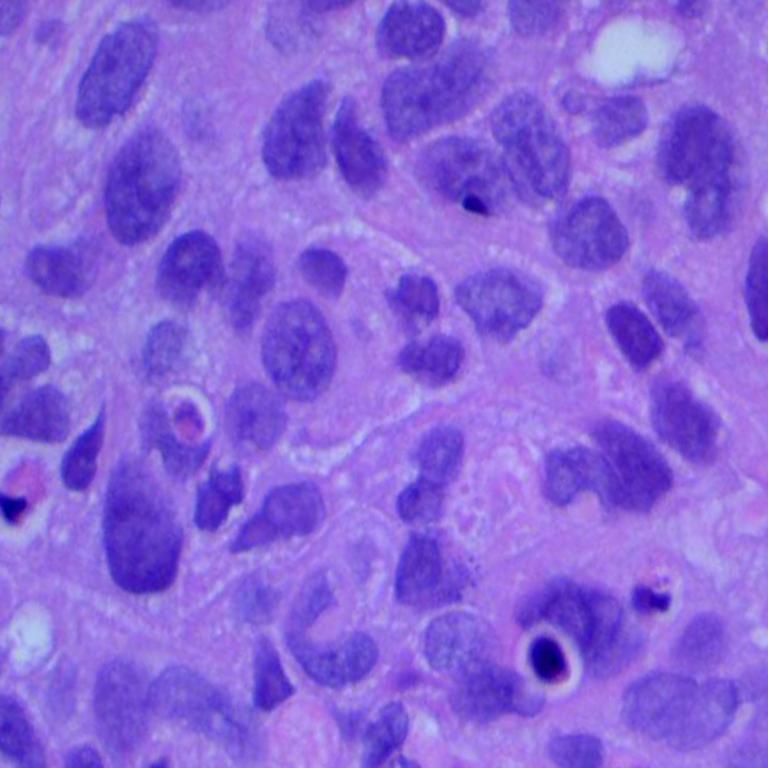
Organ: lung
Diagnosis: squamous carcinomas